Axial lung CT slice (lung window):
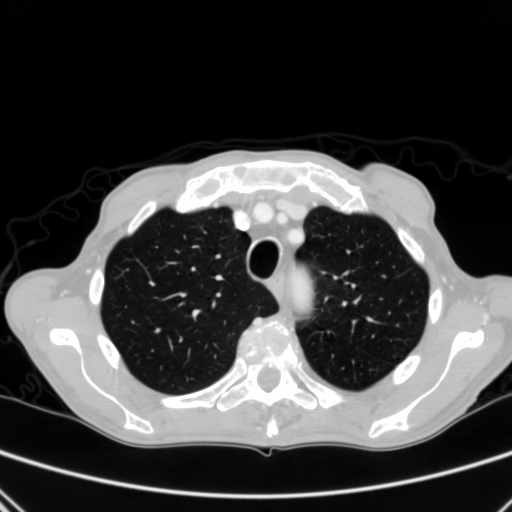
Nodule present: no